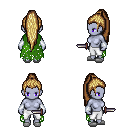
a pixel art fantasy rpg character, female body template, dark elf, purple skin, green tattered cape, white pants, blonde extra-long topknot hairstyle, white cloth bracers, white slippers, dagger, four views (front, back, left, right), 2x2 character sprite sheet, small pixel art, hard edges, no anti-aliasing